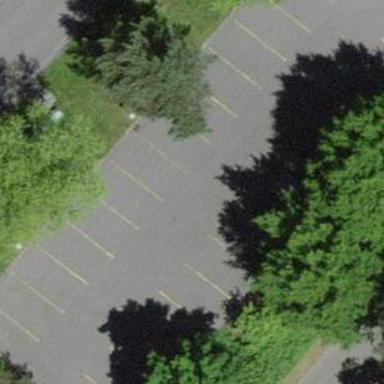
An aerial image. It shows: Parking area with asphalt surface.